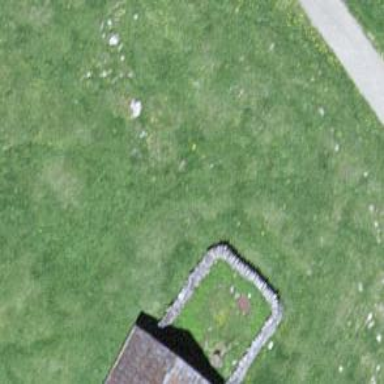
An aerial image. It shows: Dry stone wall barrier.